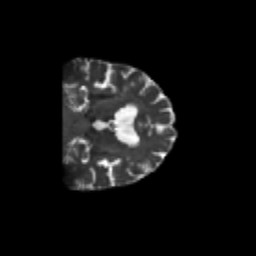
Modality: T2w
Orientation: coronal
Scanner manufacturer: siemens
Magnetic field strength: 3 T
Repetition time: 6.8 s
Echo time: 0.093 s